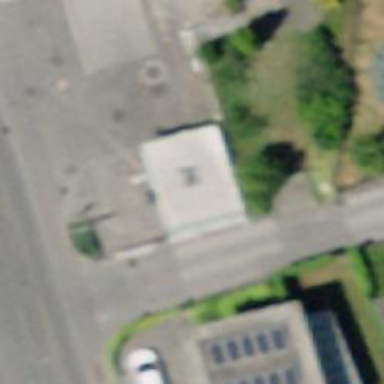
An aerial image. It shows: Car wash facility.